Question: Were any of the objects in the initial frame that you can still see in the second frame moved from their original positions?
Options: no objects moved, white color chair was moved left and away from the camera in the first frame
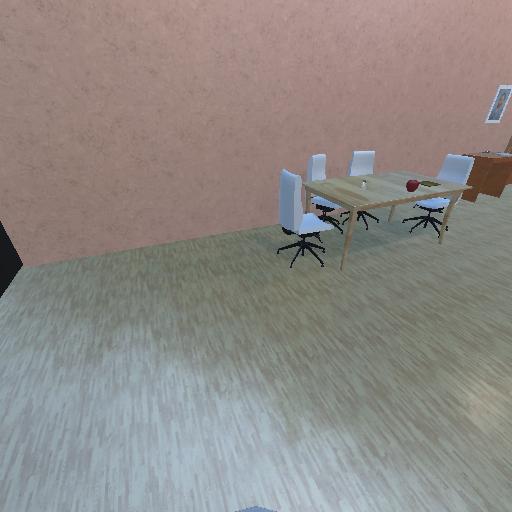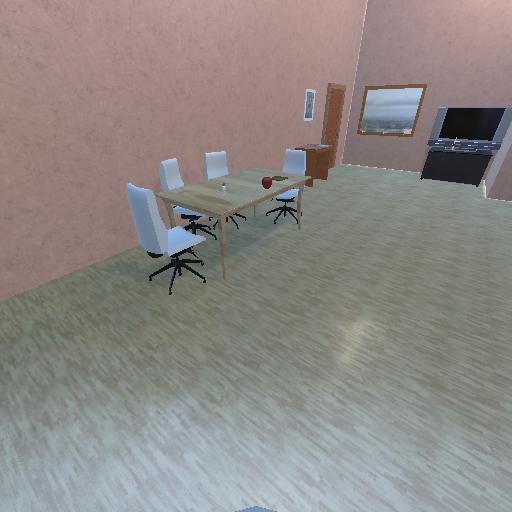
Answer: no objects moved